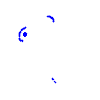
Particle: proton